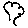
Label: tree